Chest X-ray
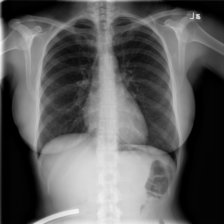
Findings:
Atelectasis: negative
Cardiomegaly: negative
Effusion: negative
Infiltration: negative
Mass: negative
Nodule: negative
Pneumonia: negative
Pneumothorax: negative
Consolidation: negative
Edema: negative
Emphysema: negative
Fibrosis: negative
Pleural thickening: negative
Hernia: negative